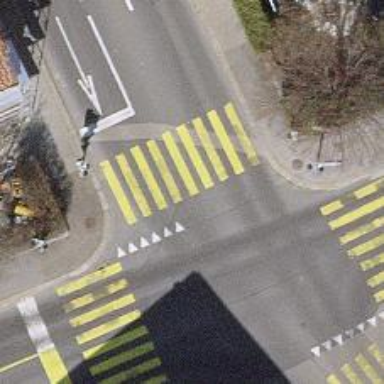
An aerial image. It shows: Uncontrolled zebra crossing.